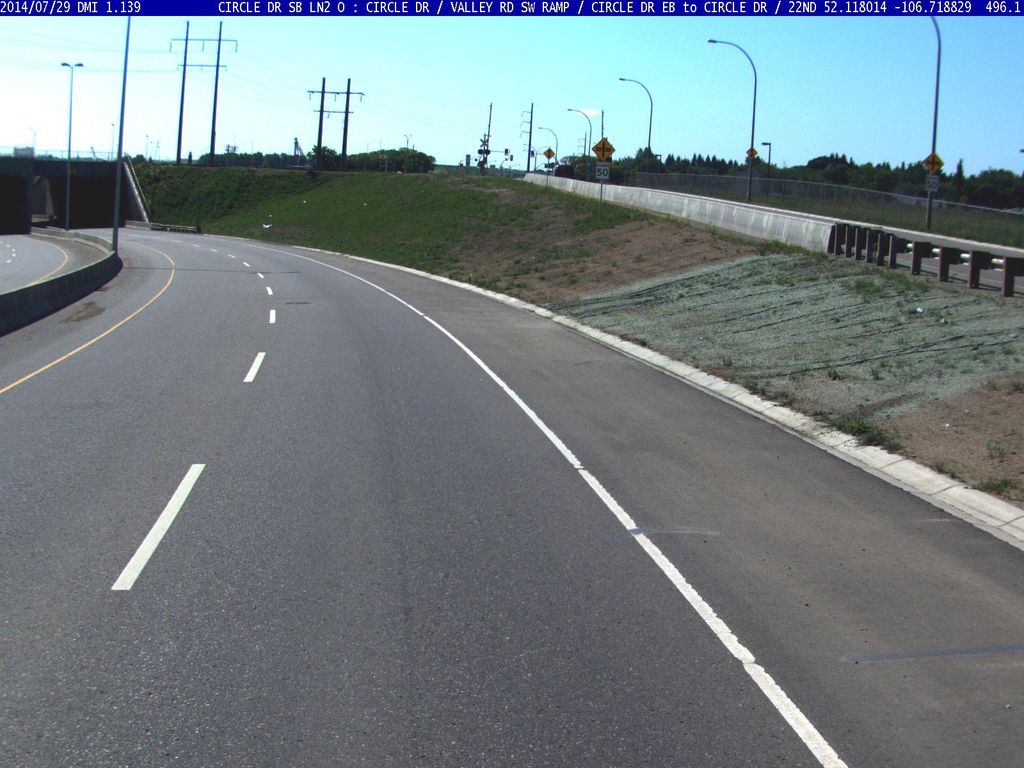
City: saskatoon